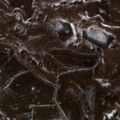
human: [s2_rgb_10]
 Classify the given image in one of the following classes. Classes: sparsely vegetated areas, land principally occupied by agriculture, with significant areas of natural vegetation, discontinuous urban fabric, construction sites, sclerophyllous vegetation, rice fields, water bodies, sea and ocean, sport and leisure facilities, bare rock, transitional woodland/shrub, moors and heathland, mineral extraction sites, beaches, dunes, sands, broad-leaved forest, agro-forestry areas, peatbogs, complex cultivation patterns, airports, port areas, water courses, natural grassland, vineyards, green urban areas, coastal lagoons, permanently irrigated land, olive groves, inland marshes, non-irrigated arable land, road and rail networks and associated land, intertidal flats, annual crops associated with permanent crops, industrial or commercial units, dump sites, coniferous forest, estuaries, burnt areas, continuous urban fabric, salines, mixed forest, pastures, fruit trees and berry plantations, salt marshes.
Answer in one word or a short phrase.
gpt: non-irrigated arable land, pastures, complex cultivation patterns, land principally occupied by agriculture, with significant areas of natural vegetation